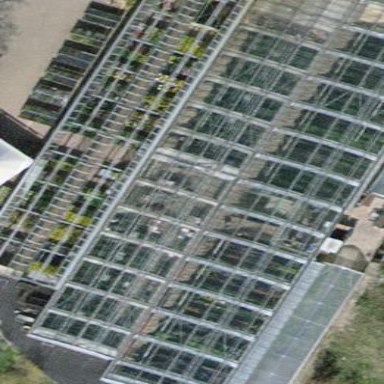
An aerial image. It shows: Greenhouse used for horticulture purposes.